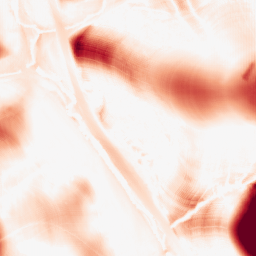
Category: morphological
Decomposition family: morphological
Decomposition parameters: operation: opening
size: 50
Upsampling method: fft_zeropad
Upsampling parameters: scale: 4
Upsampling scale: 4